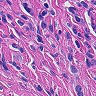
Metastatic tissue present: yes